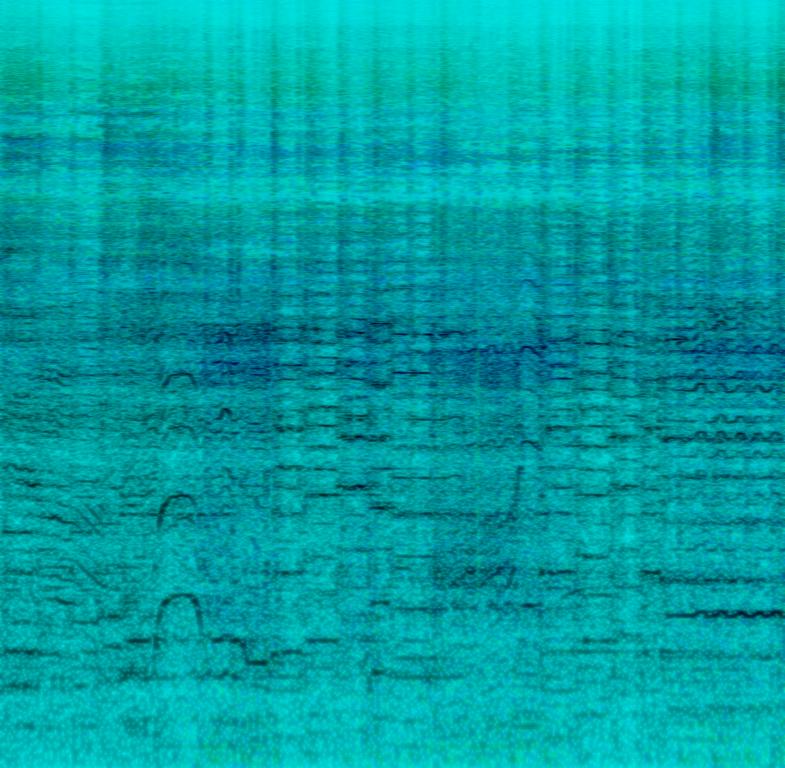
The low quality record features a blues song played on some device and it features brass melody, electric guitar solo melody, energetic drums, smooth bass and passionate male vocal singing over it. It sounds crushed, distorted and noisy.